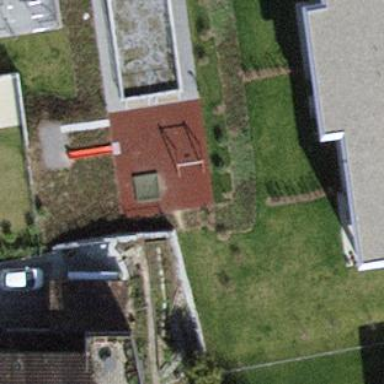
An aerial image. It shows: Playground area for leisure land.